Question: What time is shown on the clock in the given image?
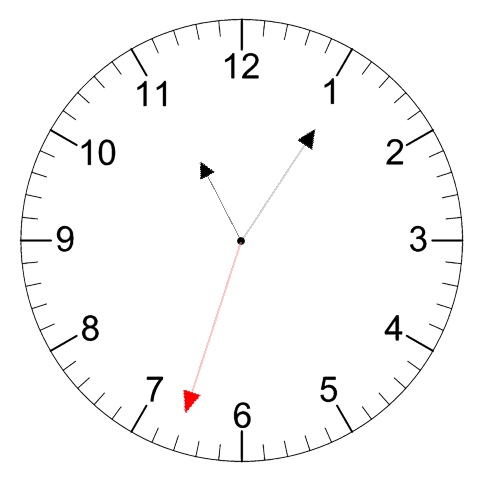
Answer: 11:05:33